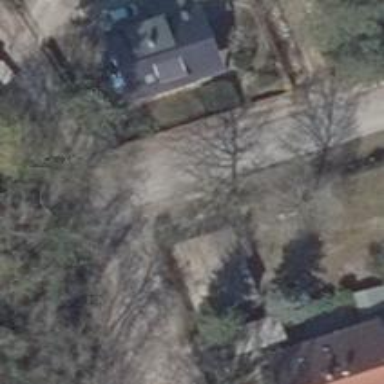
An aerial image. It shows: Residential road with sidewalks on both sides. The surface of the right sidewalk is dirt.